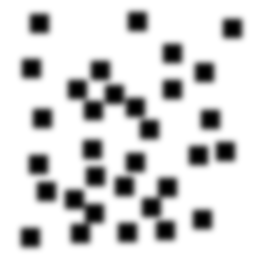
Squares: 32
Triangles: 0
Stars: 0
Total shapes: 32